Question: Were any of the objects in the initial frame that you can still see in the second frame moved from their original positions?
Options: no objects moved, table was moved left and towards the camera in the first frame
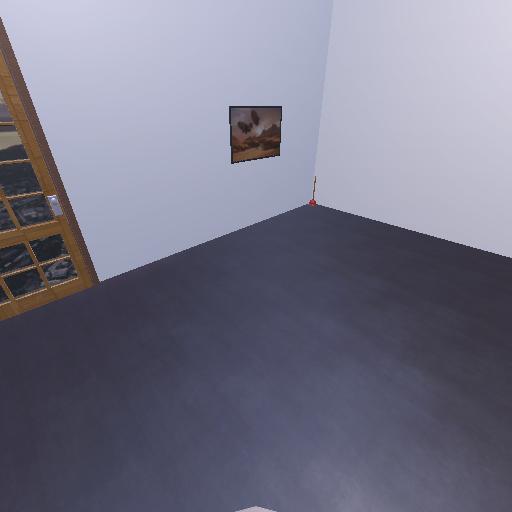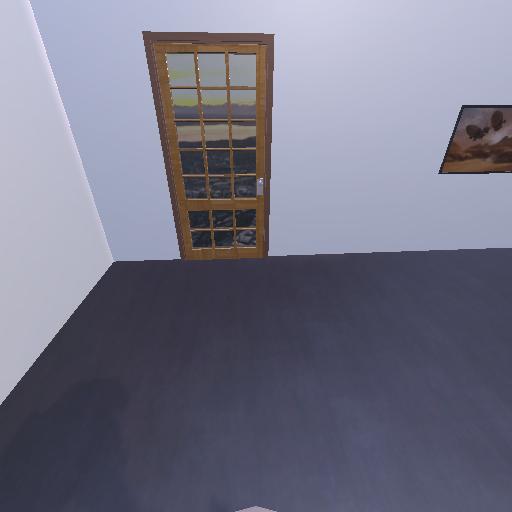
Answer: no objects moved